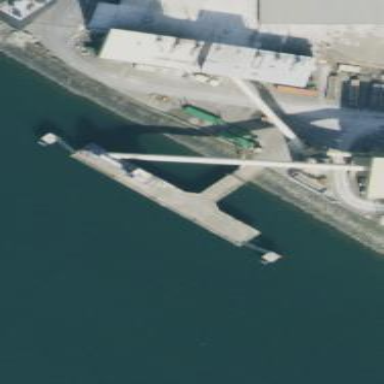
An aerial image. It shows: Dock located along the waterway.